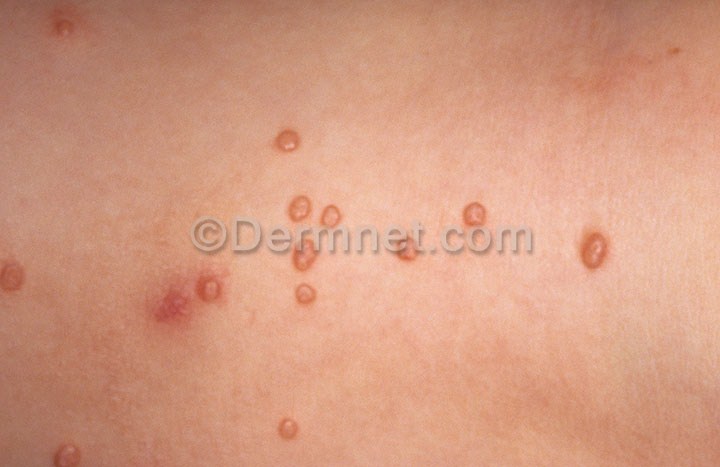
Disease: Warts Molluscum and other Viral Infections